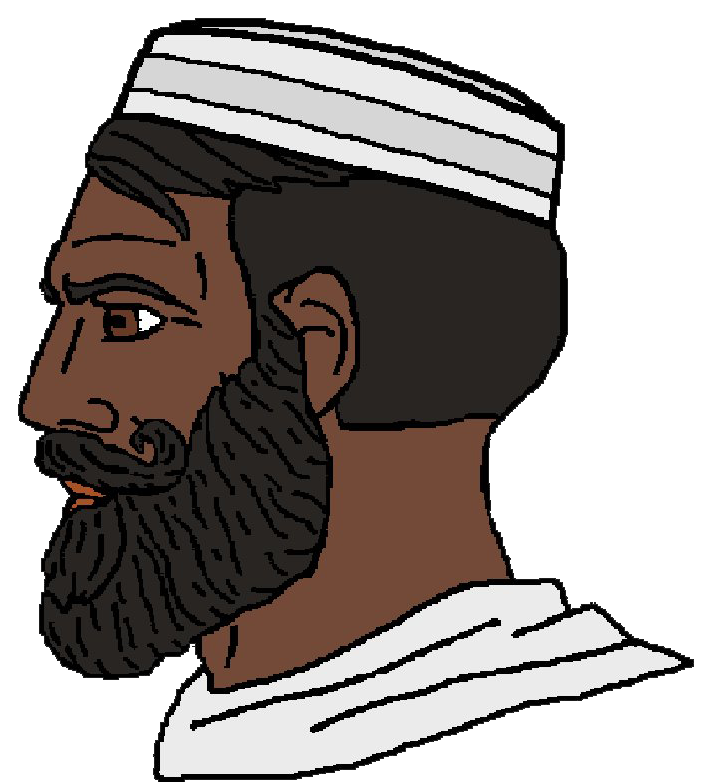
Label: 4_Yes_Chad